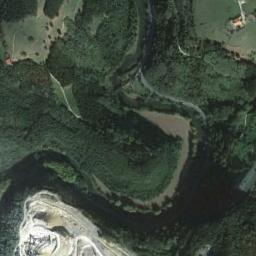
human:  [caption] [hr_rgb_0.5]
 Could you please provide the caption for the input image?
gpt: A zigzag river meanders through lush green forest .

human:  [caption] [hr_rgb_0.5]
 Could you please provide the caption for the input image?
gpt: The river goes through trees and grass .

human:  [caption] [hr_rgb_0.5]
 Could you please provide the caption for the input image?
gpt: The deep blue river with a winding bank goes through the mountainous area covered with vegetation .

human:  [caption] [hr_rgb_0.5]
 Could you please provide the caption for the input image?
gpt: There are many trees on either side of the river .

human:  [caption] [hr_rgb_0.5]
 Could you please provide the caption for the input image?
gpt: There are green forests around the river .